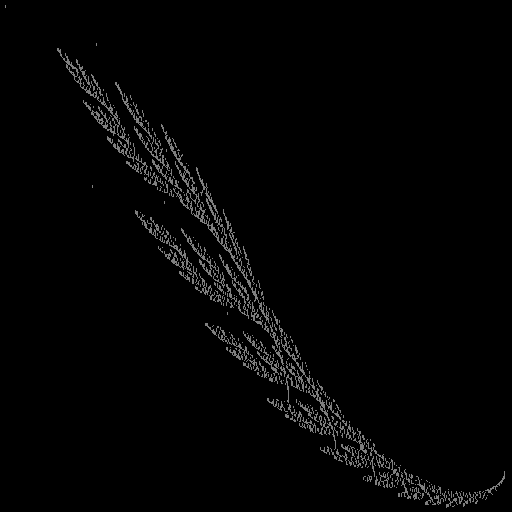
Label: snail